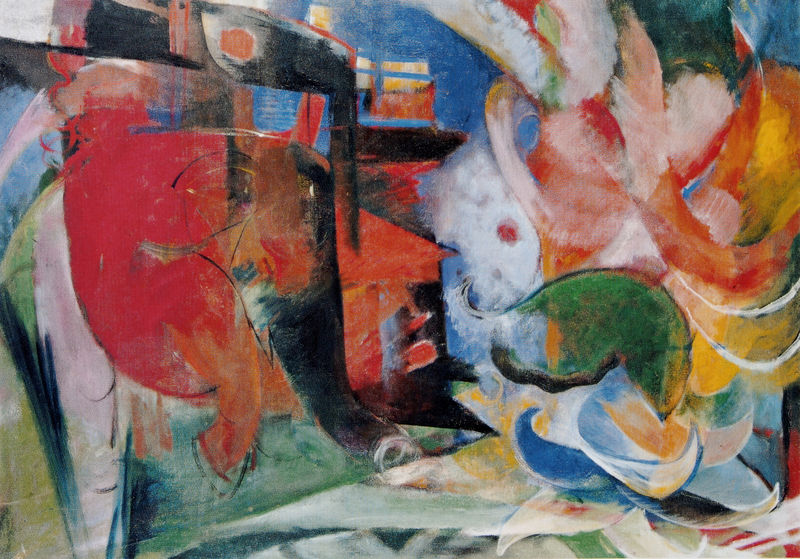
Titel: Abstrakte Formen II
Künstler: Franz Marc
Standort: Münster
Institution: Westfälisches Landesmuseum für Kunst und Kulturgeschichte
Schlagwörter: blau, blätter, dunkel, feuer, flügel, fuß, gemälde, körper, mann, schatten, vogel, wasser, weiß, wolken, gelb, grün, impressionismus, kubismus, kubistisch, ocker, stadt, abend, bewegung, blume, braun, brust, bunt, fenster, frankreich, frau, glas, grau, hell, kreide, licht, nacht, orange, pastell, schwarz, türkis, blüte, dach, gebäude, haus, rot, tier, tiere, expressionismus, malerei, hals, öl, häuser, rauch, sonne, pflanze, pflanzen, rosa, pferde, rund, chaos, garten, beine, bewegt, deutschland, farbig, klar, wellen, schwan, moderne, abends, abstrakt, farben, flächen, modern, dorf, mauer, dunkelgrün, farbe, formen, tag, linien, winter, spur, ölgemälde, brand, sturm, wllen, strauss, transparent, striche, abstraktion, flucht, katze, fenstr, explosion, linie, form, durcheinander, dynamik, kreise, leinwand, macke, pinsel, franz, bauhaus, geometrisch, verwischt, reh, mauern, dynamisch, picasso, fluchtpunkt, pinselstriche, zentrum, leicht, schwaden, geometrie, blauer reiter, kandinsky, grell, unruhig, fesnter, elefant, rüssel, blauer, nach oben, halbkreise, organge, gegenstandslos, franz marc, marc, murnau, blaue reiter, informel, kadinsky, flüchtig, formlos, biomorph, modrern, nebelschwaden, röhre, elephant, dominant, linen, kämpfende formen, pikasso, 1890, klare flächen, viele formen, additiv, keine aussage, alles möglich, marcc, kandisky